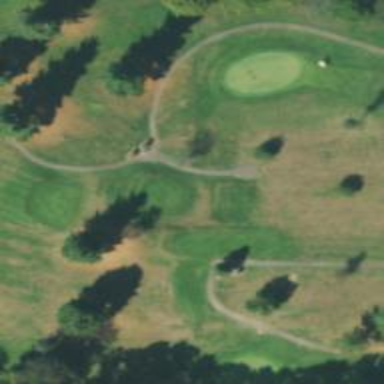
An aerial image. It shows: Path used for both walking and golf.